Question: I have written this script to verify field types, but i'm not sure if it is being validated correctly. Also i want to verify all the expected fields are seen.
This is my BSF Assertion:

'''
import groovy.json.*;
def response = prev.getResponseDataAsString();
def json = new JsonSlurper().parseText(response)
def eventName = json.event_name
(eventName.getClass() == String)
def eventDate = json.event_start
(eventDate.getClass() == Date)
def attendeeLimit = json.attendee_limit
(attendeeLimit.getClass() == Integer)
def orderCount = json.order_count
(orderCount.getClass() == Integer)
def attendanceLimit = json.attendance_limit_on
(attendanceLimit.getClass() == String)
'''
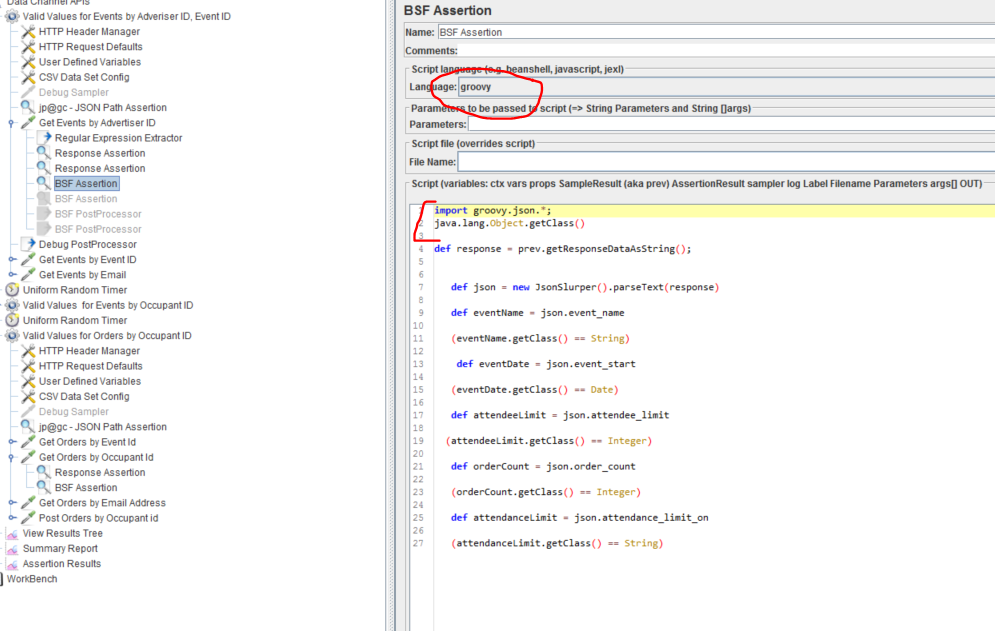
Answer: 1. If you want to check JSON response data types change your lines like (eventName.getClass() == String)
to assert eventName instanceof String
See Groovy Testing Guide for details
2. I would suggest switching fro BSF Assertion to JSR223 Assertion as it is able to compile the script and cache hence your script will perform much better. See Beanshell vs JSR223 vs Java JMeter Scripting: The Performance-Off You've Been Waiting For! article for comprehensive explanation and scripting best practices.
---
There is also a <URL>, this one is mainly used to check response content